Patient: sex M, age 70
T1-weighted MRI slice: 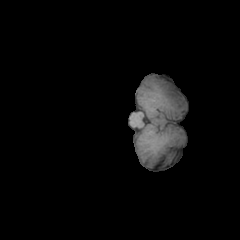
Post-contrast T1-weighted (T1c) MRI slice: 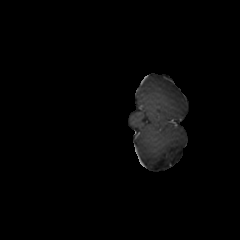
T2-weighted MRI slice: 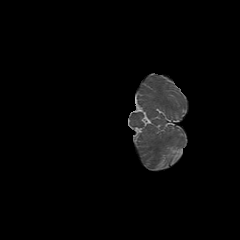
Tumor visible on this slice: no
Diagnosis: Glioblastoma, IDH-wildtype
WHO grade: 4